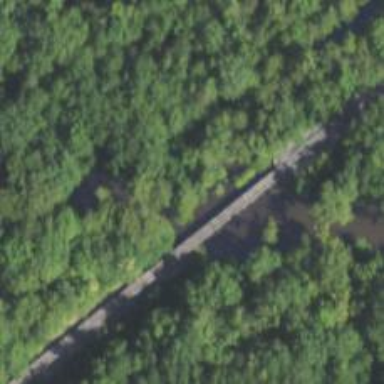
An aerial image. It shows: Railway bridge over spur service line.